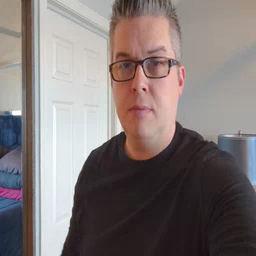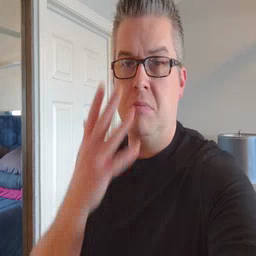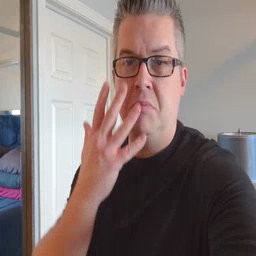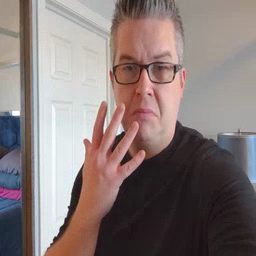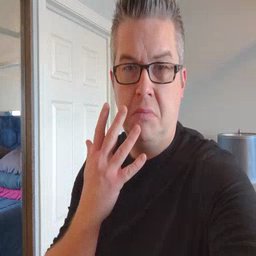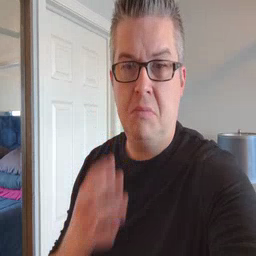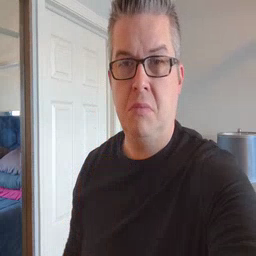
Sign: sad